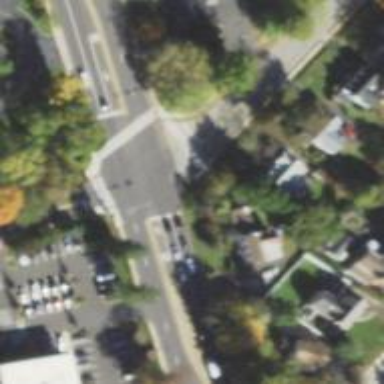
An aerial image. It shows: Marked crossing on footway.